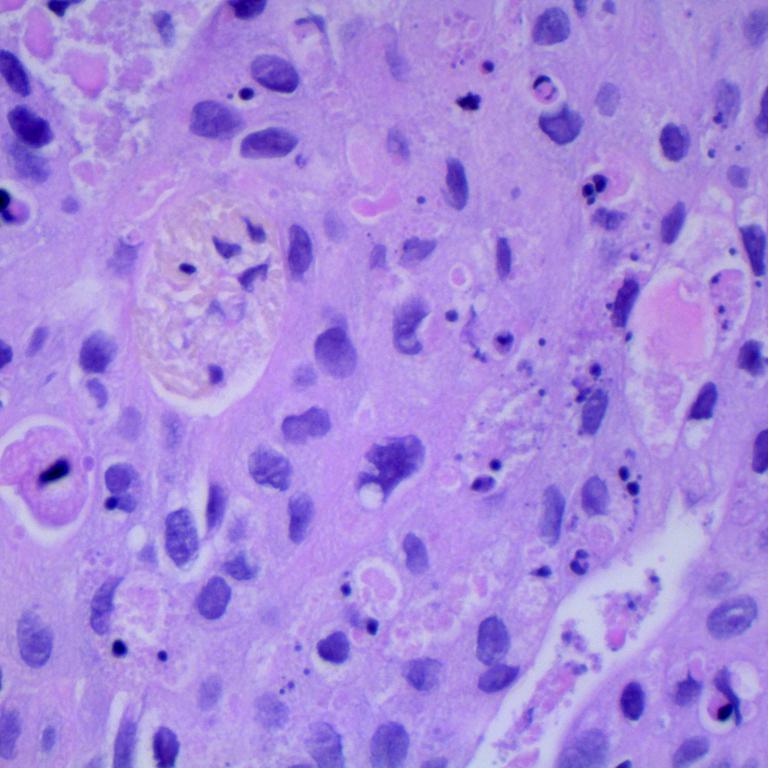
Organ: lung
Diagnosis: squamous carcinomas